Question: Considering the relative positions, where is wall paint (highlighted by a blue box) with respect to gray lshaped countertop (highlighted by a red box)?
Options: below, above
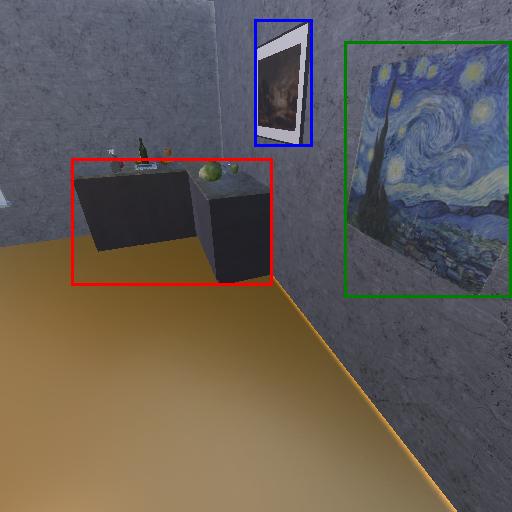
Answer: below